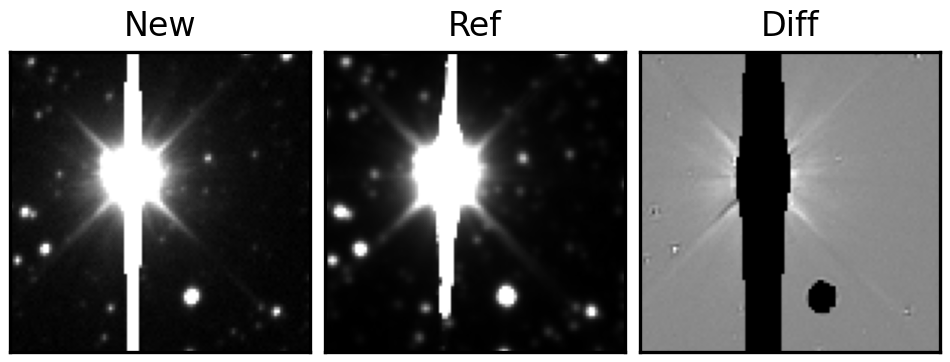
Label: bogus